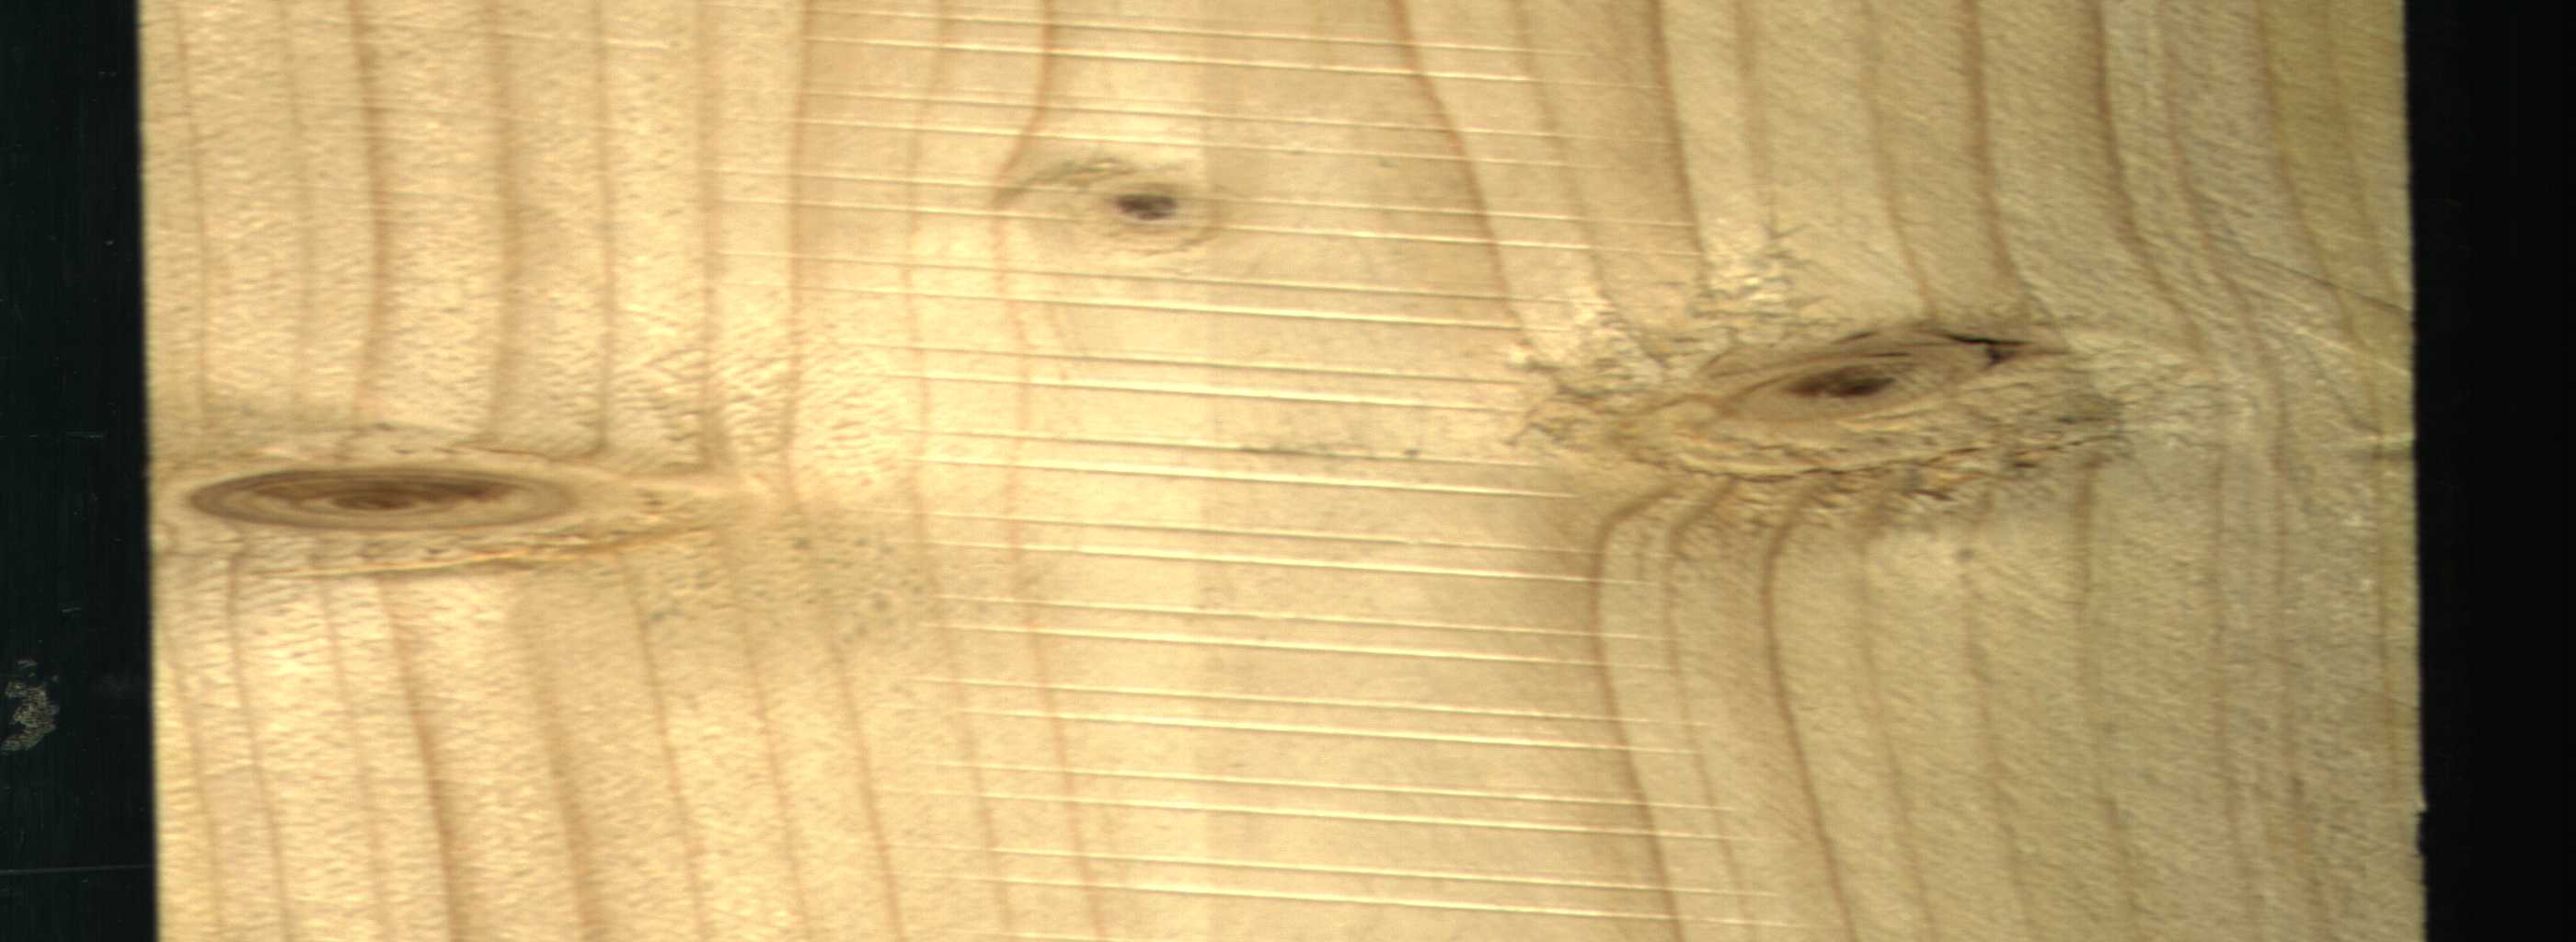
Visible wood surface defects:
Live_Knot
Live_Knot
Live_Knot